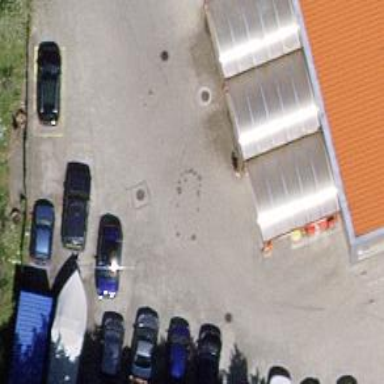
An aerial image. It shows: Car wash facility.